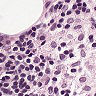
Metastatic tissue present: no